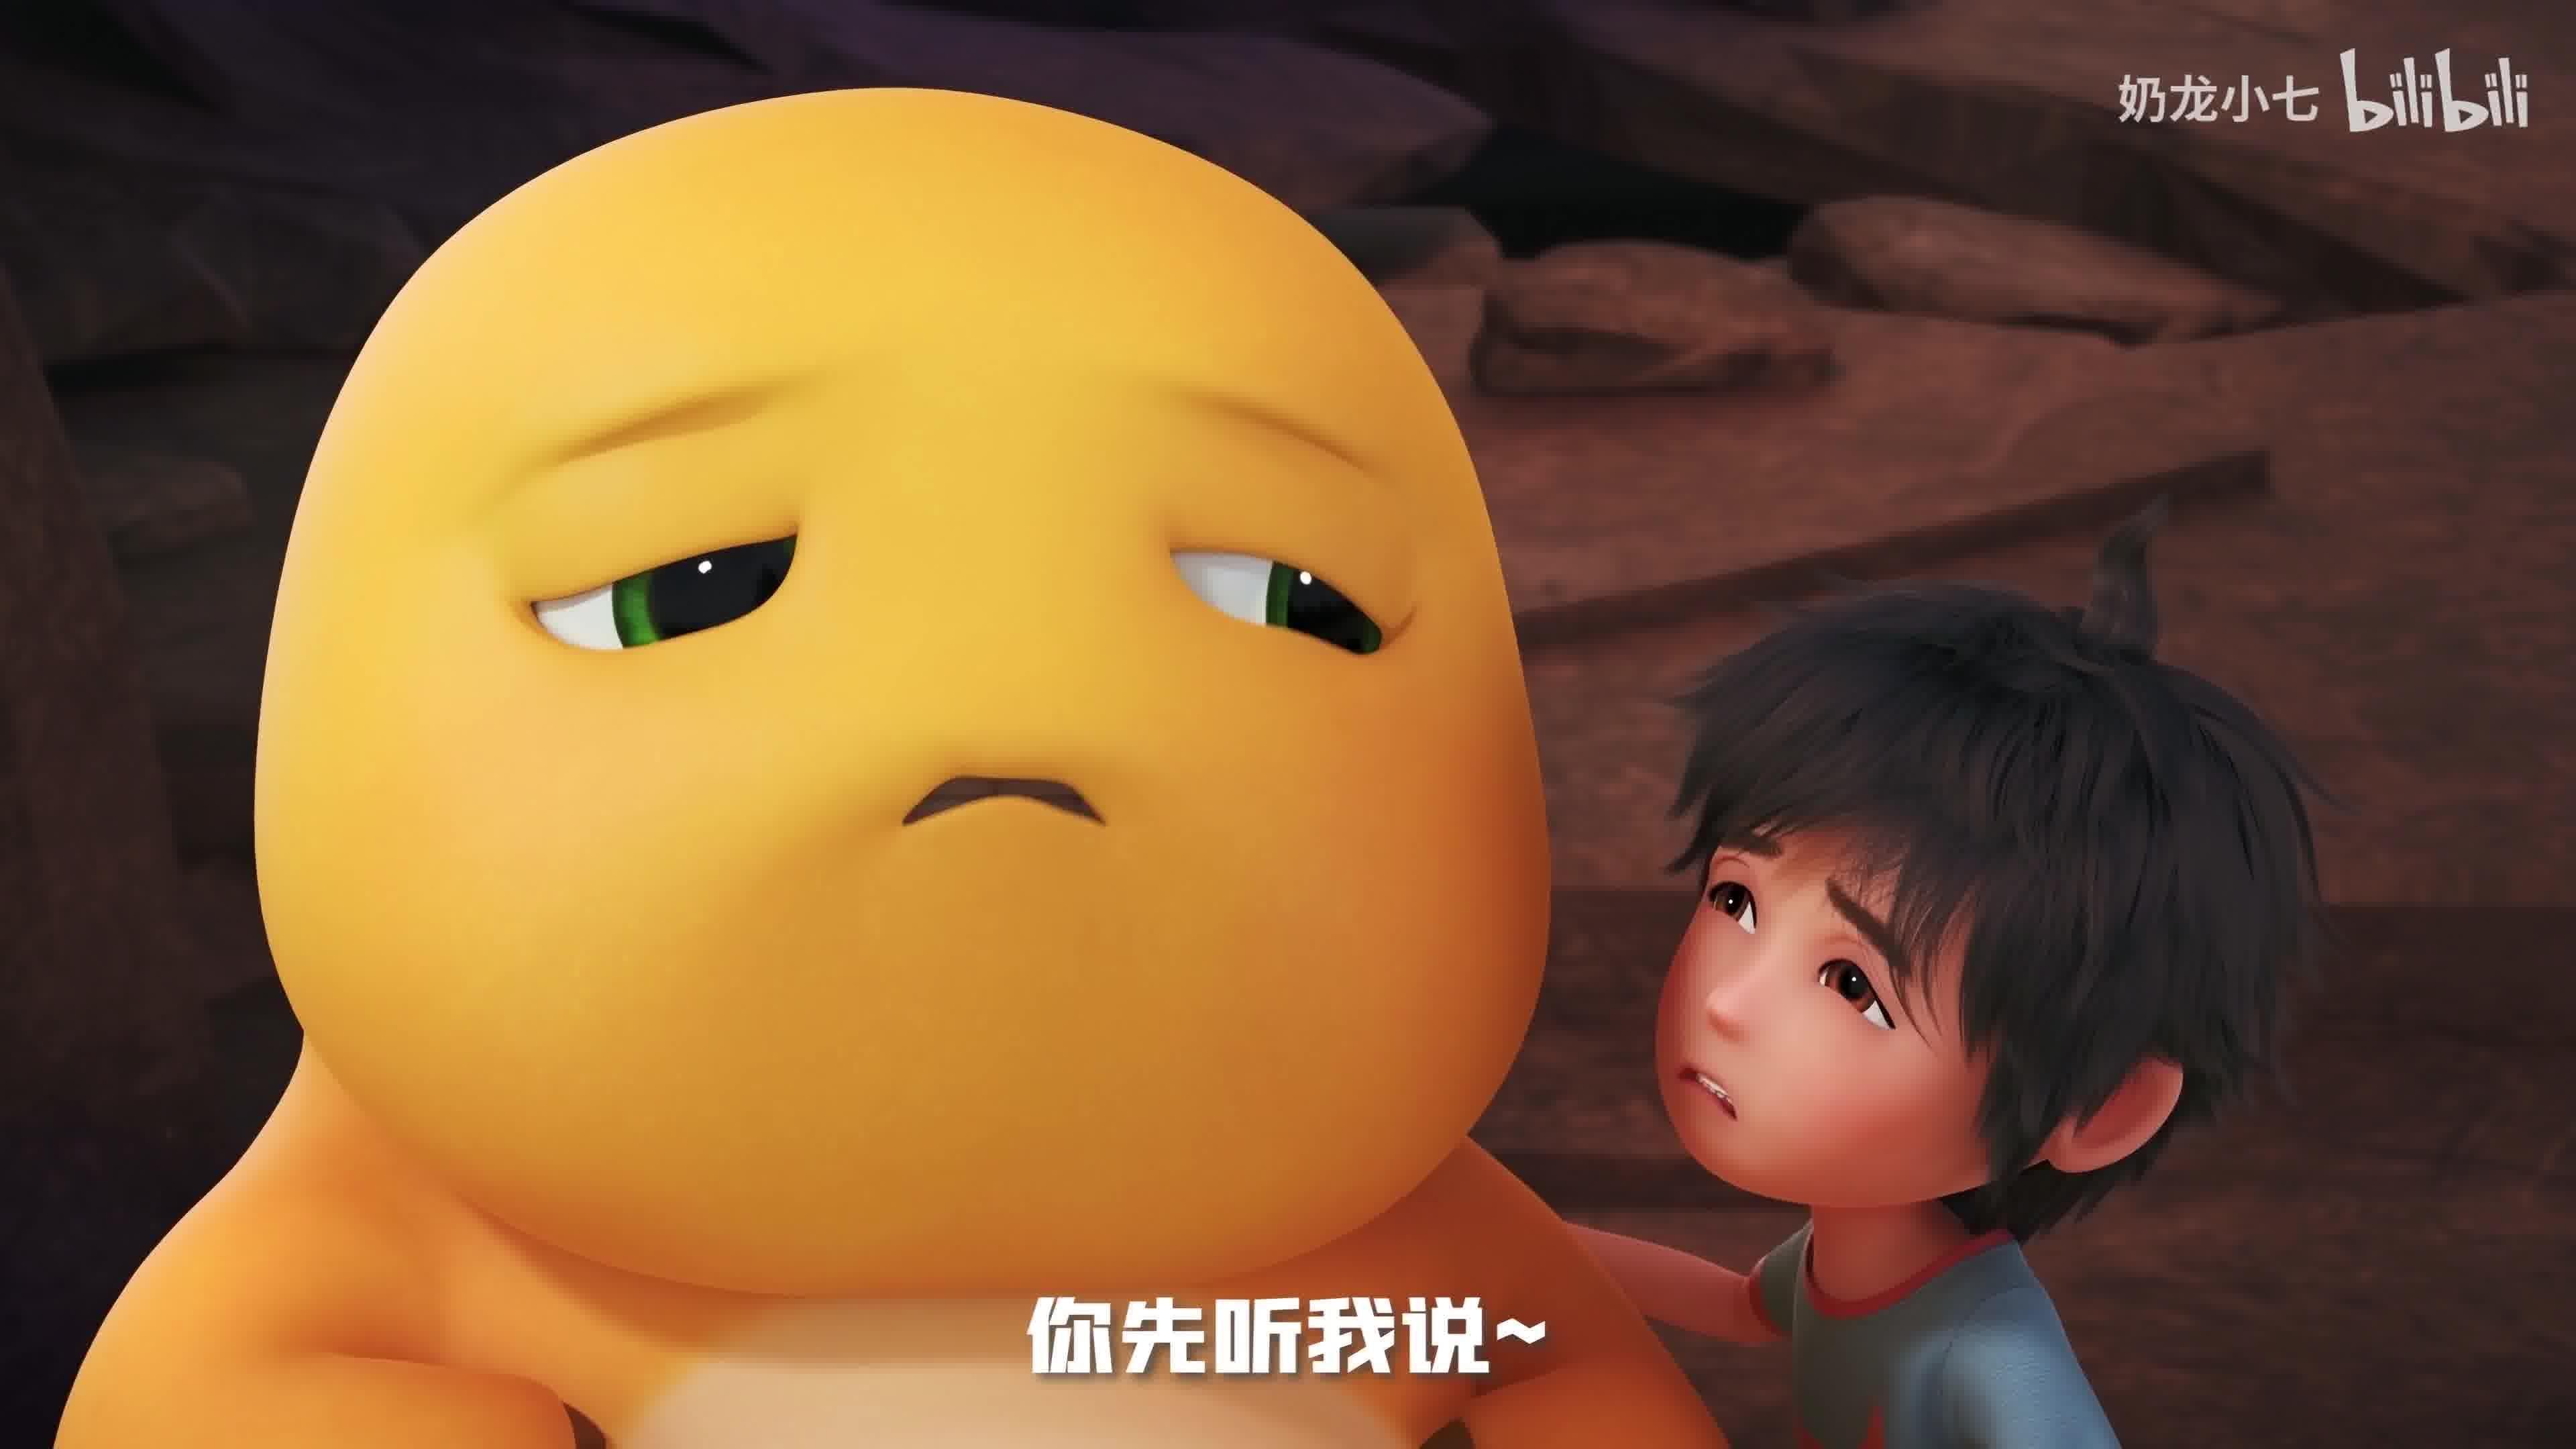
Label: nailong